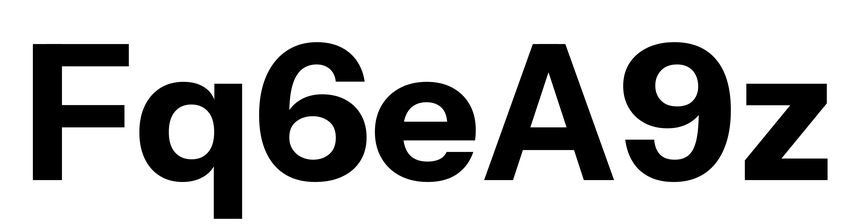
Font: InstrumentSans_Bold